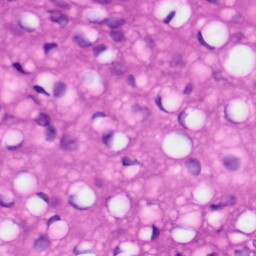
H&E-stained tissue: Tonsil